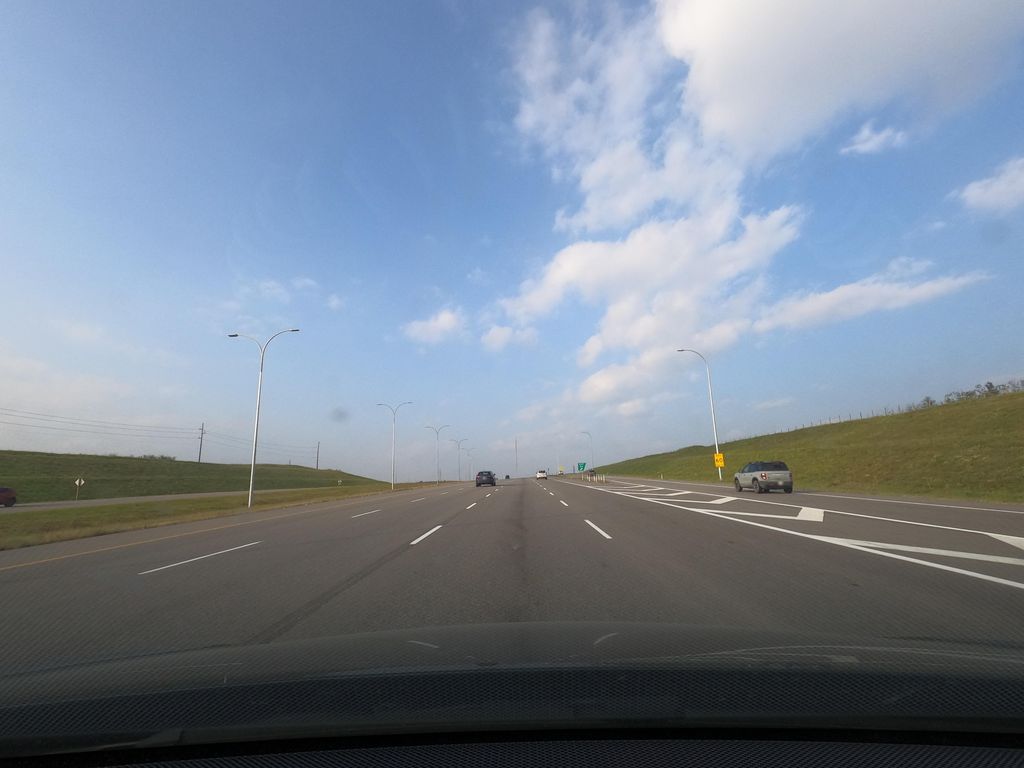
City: calgary